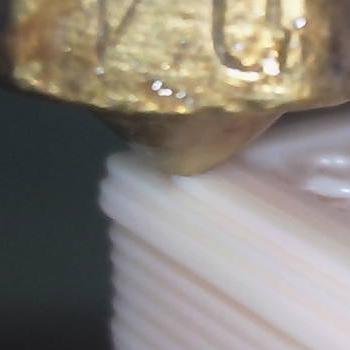
Flow rate: 84%